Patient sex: F
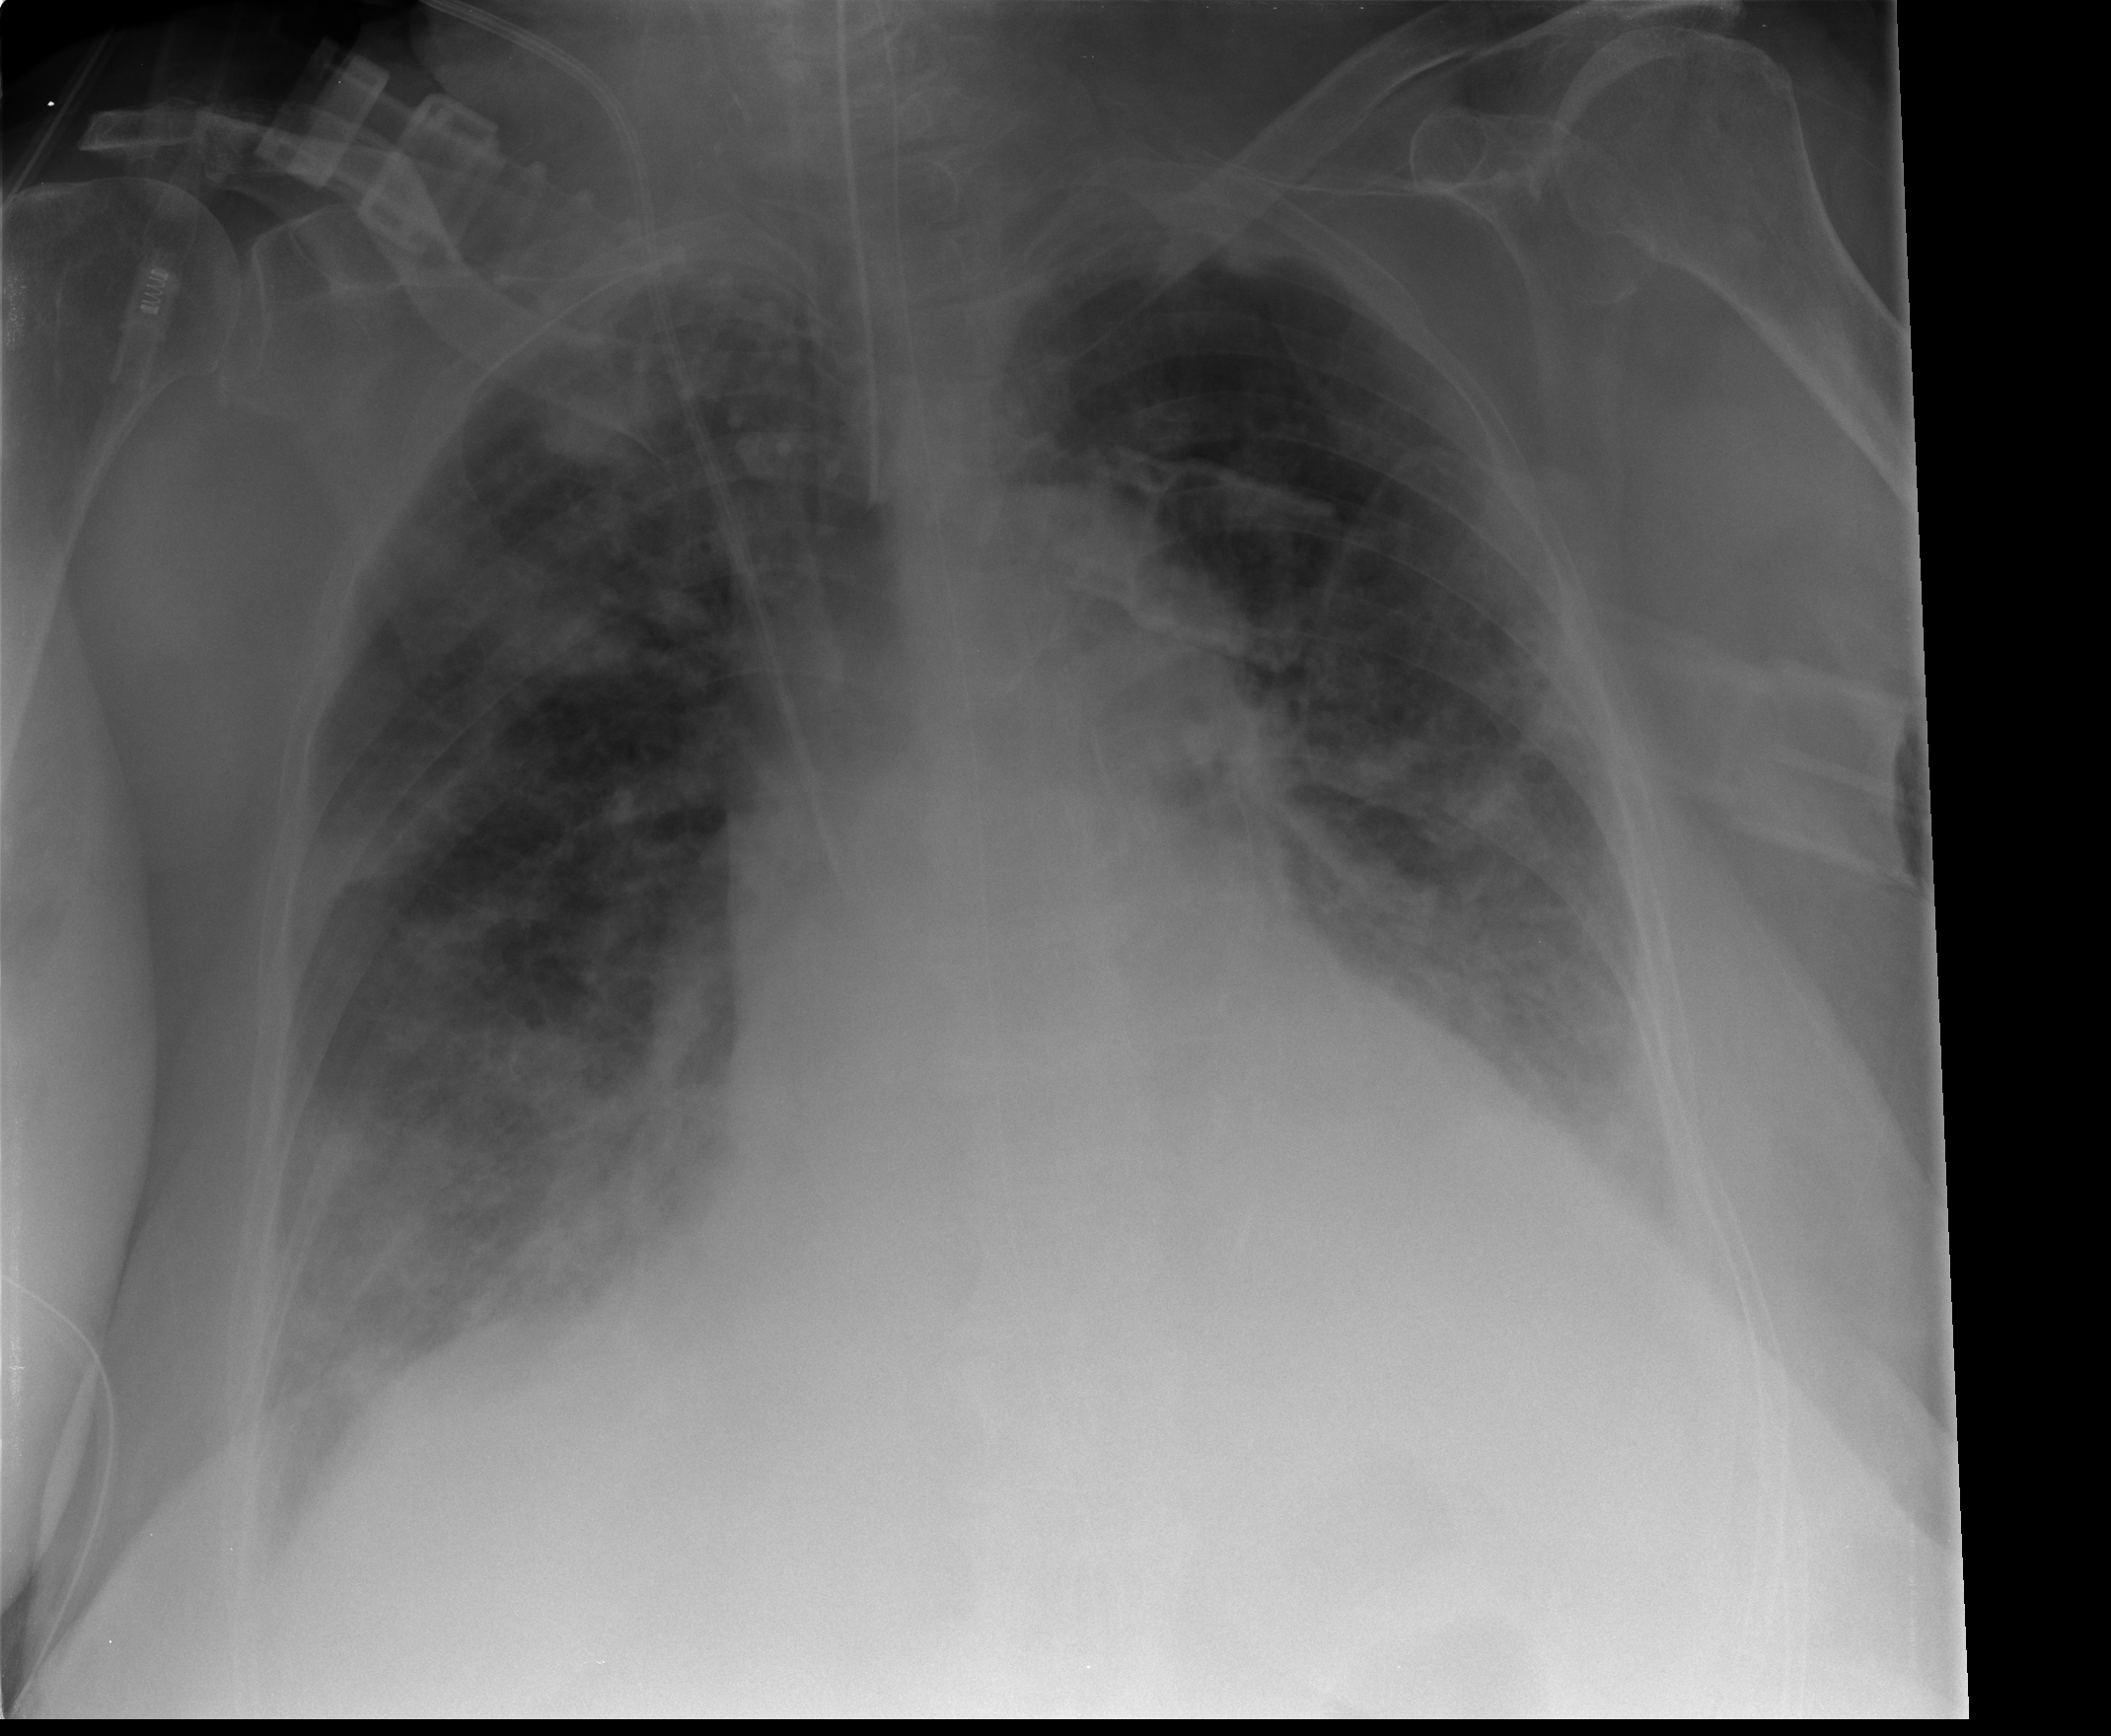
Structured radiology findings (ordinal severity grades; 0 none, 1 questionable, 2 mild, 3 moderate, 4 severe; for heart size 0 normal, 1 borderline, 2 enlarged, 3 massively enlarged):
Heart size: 2
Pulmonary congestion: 2
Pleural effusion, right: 2
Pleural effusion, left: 2
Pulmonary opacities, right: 3
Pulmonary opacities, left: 3
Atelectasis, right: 2
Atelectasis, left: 2